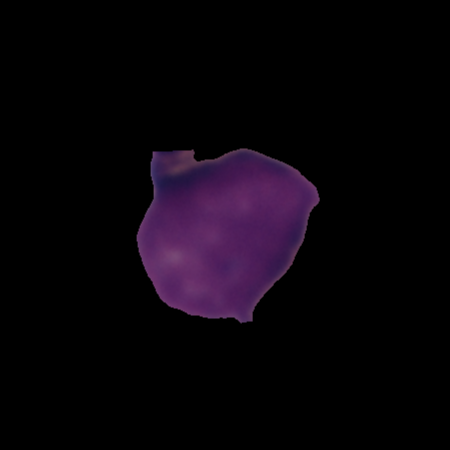
Label: healthy